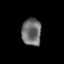
Tissue: prostate
Cell type: Epithelial cells
Senescence score: 0.3425
Nuclear area (px): 521
Mean DAPI intensity: 110.086